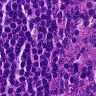
Metastatic tissue present: no